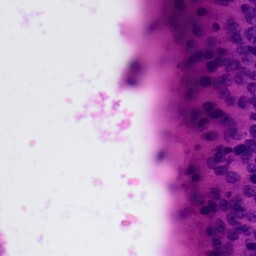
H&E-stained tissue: Colon